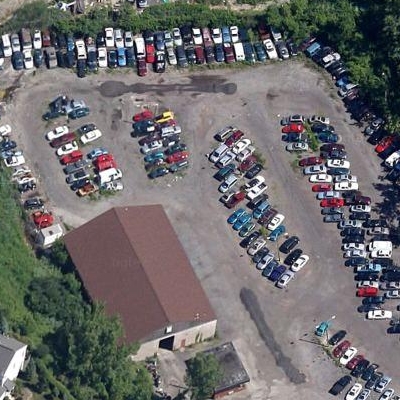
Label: gParking